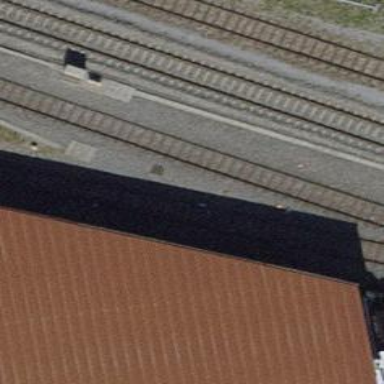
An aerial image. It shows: Single-track electrified railway siding with contact line for service.